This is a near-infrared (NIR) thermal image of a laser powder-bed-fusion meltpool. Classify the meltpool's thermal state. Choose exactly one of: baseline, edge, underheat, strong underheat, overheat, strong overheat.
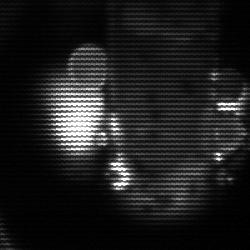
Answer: strong underheat